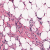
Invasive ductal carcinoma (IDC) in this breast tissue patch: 1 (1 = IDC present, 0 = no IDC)